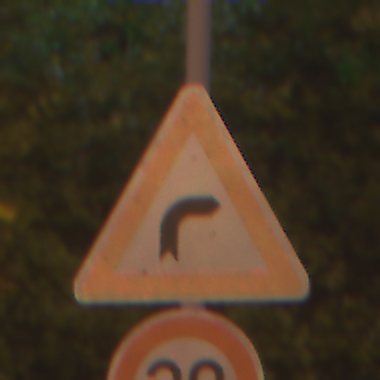
Verkehrszeichen: KurveRechts
Zusatzzeichen unten: Geschwindigkeit30
Umgebung: Outdoor, Urban
Tageszeit: Night
Wetter: Clear
Licht: Artificial
Jahreszeit: NotSpecified
Kontrast: HighContrast